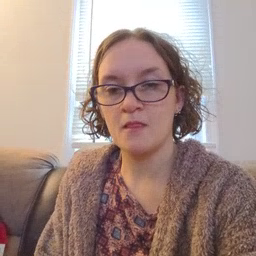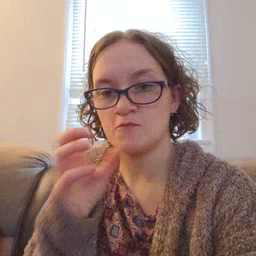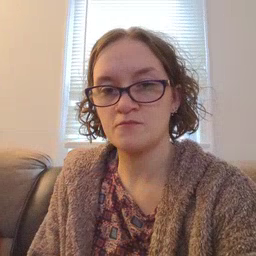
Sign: old